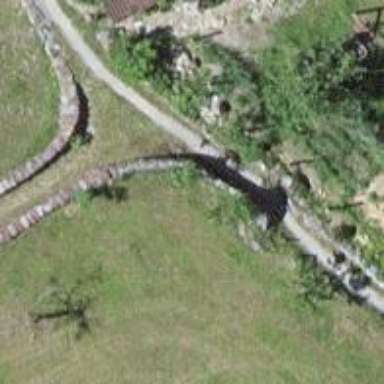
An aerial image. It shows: Wall made of dry stone.